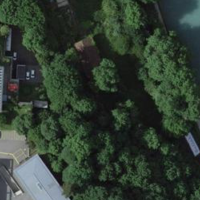
EUNIS habitat code: 53
Species observed at this site:
Allium ursinum